Question: I need to create a list of 6 elements I do it through a loop so that it does it with each row of data inside the array .
In doing so I have created a list called within which there is another list of 6 elements, but what I am looking for is simply to create a list of 6 elements.
image that describes my problem:

I am still understanding the syntax in lists, python is my first programming language, I appreciate the feedback, regards
'''
ingreso_datos = [[ 1, 'C', 28, 29, 30, 19, 20, 21, 0, 0, 0, 2.5, 'HEB', 200],
[ 2, 'C', 31, 32, 33, 22, 23, 24, 4.5, 0, 4.5, 2.5, 'HEB', 200],
[ 3, 'C', 34, 35, 36, 25, 26, 27, 9.5, 0, 9.5, 2.5, 'HEB', 200],
[ 4, 'C', 19, 20, 21, 10, 11, 12, 0, 2.5, 0, 5, 'HEB', 200],
[ 5, 'C', 22, 23, 24, 13, 14, 15, 4.5, 2.5, 4.5, 5, 'HEB', 200],
[ 6, 'C', 25, 26, 27, 6, 17, 18, 9.5, 2.5, 9.5, 5, 'HEB', 200],
[ 7, 'C', 10, 11, 12, 1, 2, 3, 0, 5, 0, 7.5, 'HEB', 200],
[ 8, 'C', 13, 14, 15, 4, 5, 6, 4.5, 5, 4.5, 7.5, 'HEB', 200],
[ 9, 'C', 16, 17, 18, 7, 8, 9, 9.5, 5, 9.5, 7.5, 'HEB', 200],
[10, 'B', 19, 20, 21, 22, 23, 24, 0, 2.5, 4.5, 2.5, 'HEB', 200],
[11, 'B', 22, 23, 24, 25, 26, 27, 4.5, 2.5, 9.5, 2.5, 'HEB', 200],
[12, 'B', 10, 11, 12, 13, 14, 15, 0, 5, 4.5, 5, 'HEB', 200],
[13, 'B', 13, 14, 15, 16, 17, 18, 4.5, 5, 9.5, 5, 'HEB', 200],
[14, 'B', 1, 2, 3, 4, 5, 6, 0, 7.5, 4.5, 7.5, 'HEB', 200],
[15, 'B', 4, 5, 6, 7, 8, 9, 4.5, 7.5, 9.5, 7.5, 'HEB', 200]]
for i in range(len(ingreso_datos)):
counters = []
counters.append([ingreso_datos[i][2], ingreso_datos[i][3], ingreso_datos[i][4],
ingreso_datos[i][5], ingreso_datos[i][6], ingreso_datos[i][7]])
'''
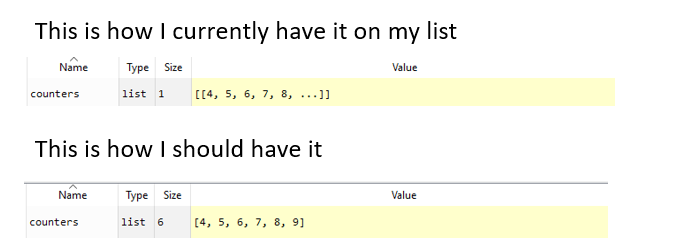
Answer: Given your current structure, try using '.extend' instead of '.append'. Try the below:
'''
counters.extend([ingreso_datos[i][2], ingreso_datos[i][3], ingreso_datos[i][4],
ingreso_datos[i][5], ingreso_datos[i][6], ingreso_datos[i][7]])
'''